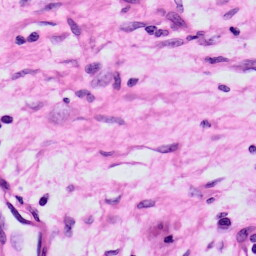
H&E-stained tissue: Skin